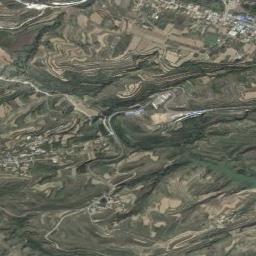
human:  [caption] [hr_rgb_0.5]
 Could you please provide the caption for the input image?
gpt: The green plants are on the terrace .

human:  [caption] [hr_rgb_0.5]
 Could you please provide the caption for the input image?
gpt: Most of the terraces are bare land .

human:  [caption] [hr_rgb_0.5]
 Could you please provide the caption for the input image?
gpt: The bare and green terrace is next to some houses and trees .

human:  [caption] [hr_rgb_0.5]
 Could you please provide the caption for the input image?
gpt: There are several houses in a large layer of brown and green mixed terraces .

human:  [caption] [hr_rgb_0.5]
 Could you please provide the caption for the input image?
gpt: There are many buildings among the terraces .